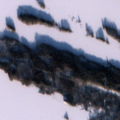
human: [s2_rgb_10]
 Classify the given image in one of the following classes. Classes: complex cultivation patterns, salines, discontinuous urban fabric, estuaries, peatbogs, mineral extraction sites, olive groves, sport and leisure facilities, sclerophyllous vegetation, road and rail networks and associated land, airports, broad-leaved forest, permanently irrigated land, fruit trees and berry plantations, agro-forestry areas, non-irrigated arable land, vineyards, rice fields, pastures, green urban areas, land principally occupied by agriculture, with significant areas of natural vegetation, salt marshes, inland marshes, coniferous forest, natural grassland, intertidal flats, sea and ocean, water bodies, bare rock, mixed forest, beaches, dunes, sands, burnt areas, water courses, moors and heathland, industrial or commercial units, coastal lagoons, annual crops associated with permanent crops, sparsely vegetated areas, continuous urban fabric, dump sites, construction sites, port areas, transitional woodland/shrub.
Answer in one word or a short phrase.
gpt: mixed forest, water bodies